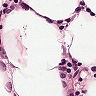
Metastatic tissue present: no